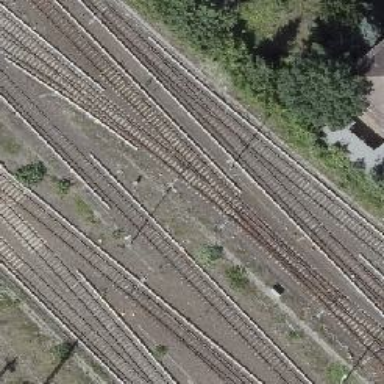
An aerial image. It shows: Railway switch with the turnout on the left side.